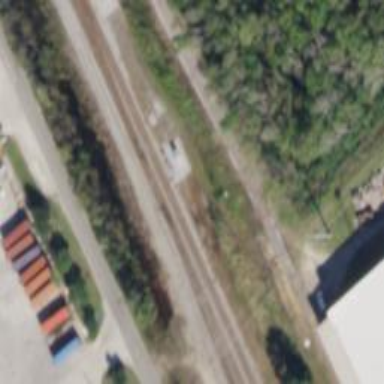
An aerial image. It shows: Railway track.